Question: How can I change the colors in Aptana Studio 3 (3.6.0.201407100658 on Ubuntu) for python editors? For other editors (like for js-files or html-files) it works, as seen in the reference picture (left = python, right = js w/ "aptana-studio" theme):

So far I couldn't find any answers on the web to this problem.
*I have found out, that I can change the colors for a python editor in the preferences under , but this this is more like a workaround
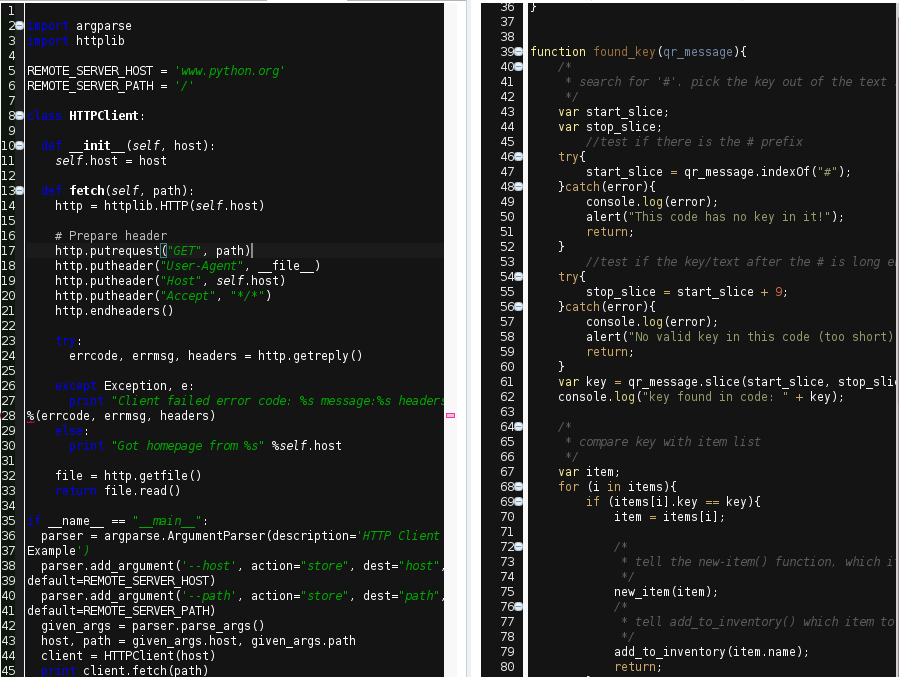
Answer: Install Eclipse Market Place on Aptana Studio
From Eclipse Market Place install Eclipse Color theme Plugin
You will find out most of the popular themes after installing plugin.(In Aptana Studio -> Window->Preferences->Appearance->Color Theme). You can also install themes from <URL> by importing themes.
To install Eclipse market place on Aptana Studio 3. go to the help tab->install new software then click on the availible sources link then add the kelper site. Back on the previous screen you should wait to see the kelper packages loading. Wait for it to finish loading and then find search for marketplace it should be listed under general tools. Then accept and market will be listed under the help tab